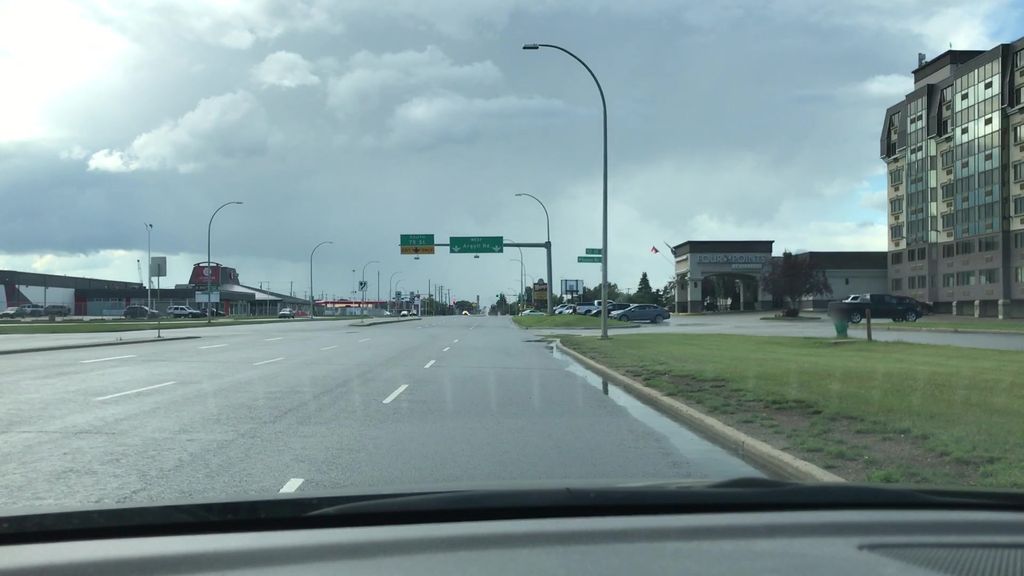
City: edmonton